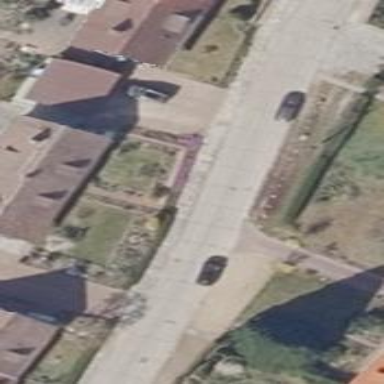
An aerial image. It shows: Smoothly paved residential road.